Interaction volume radius: 5 \u00c5
Interaction volume height: 20 \u00c5
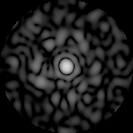
Disorder parameter: 0.8085